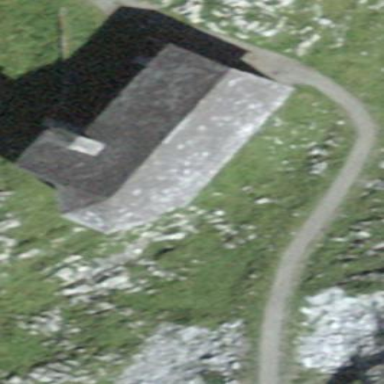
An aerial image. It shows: Building that is place of worship.